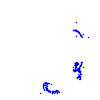
Particle: pion